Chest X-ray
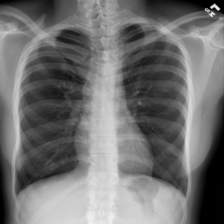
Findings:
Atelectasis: negative
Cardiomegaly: negative
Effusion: negative
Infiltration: negative
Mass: negative
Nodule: negative
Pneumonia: negative
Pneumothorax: negative
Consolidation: negative
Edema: negative
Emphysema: negative
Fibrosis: negative
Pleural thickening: negative
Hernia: negative